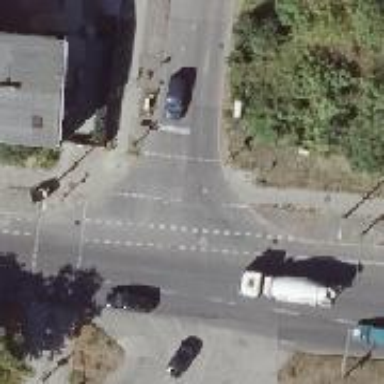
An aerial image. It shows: Residential road with asphalt surface.